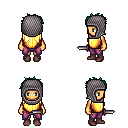
a pixel art fantasy rpg character, female body template, human, tanned skin, gold chest armor, magenta pants, green bedhead hairstyle, chain hood, maroon shoes, dagger, four views (front, back, left, right), 2x2 character sprite sheet, small pixel art, hard edges, no anti-aliasing